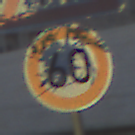
Verkehrszeichen: Geschwindigkeit60
Zusatzzeichen oben: FussgaengerLinks
Umgebung: Outdoor, Urban
Tageszeit: SunriseSunset
Wetter: Clear
Licht: Natural
Jahreszeit: NotSpecified
Kontrast: LowContrast